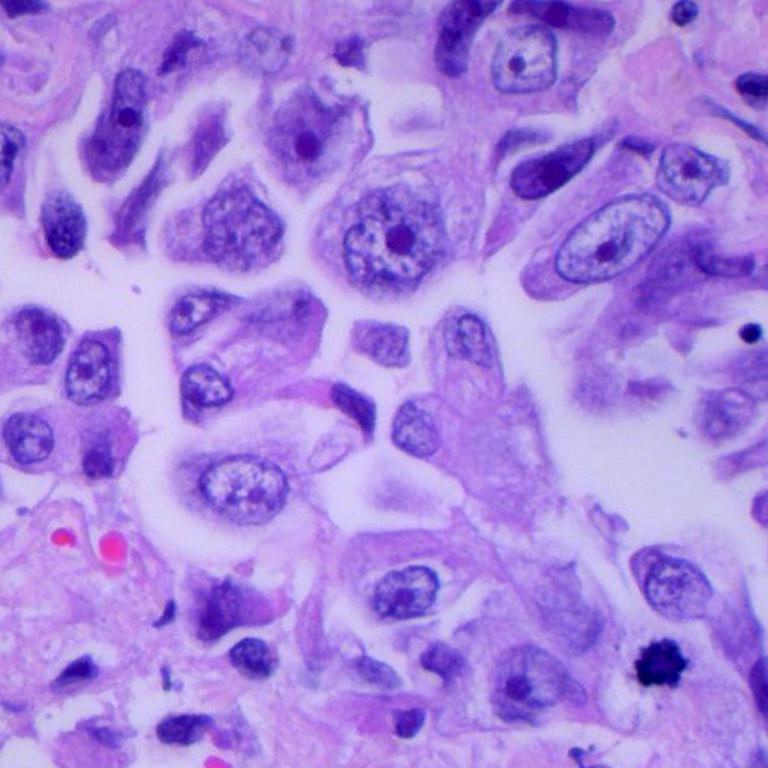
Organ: lung
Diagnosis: adenocarcinomas